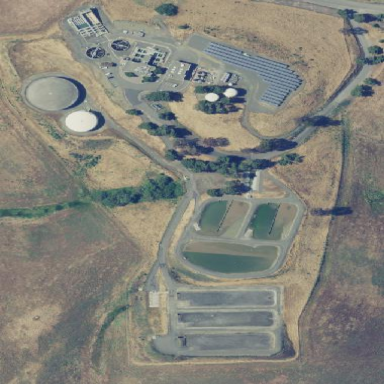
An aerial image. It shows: Water works facility.